Question: In my android application I have categories that stored in categories table of database. And I want to assign icons for each category. Category table looks like:

The problem is that I am not able to use drawable constants that defined in R file because they are not static and will be changed from build to build.
I am afraid that I can override some android constants using this approach.
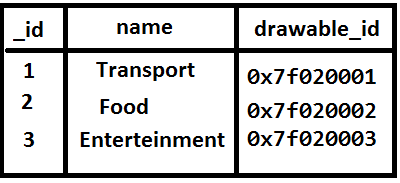
Answer: Why don't you simply use the ?
You can , for the given resource name and type.
Add this method to your code:
'''
protected final static int getResourceID
(final String resName, final String resType, final Context ctx)
{
final int ResourceID =
ctx.getResources().getIdentifier(resName, resType,
ctx.getApplicationInfo().packageName);
if (ResourceID == 0)
{
throw new IllegalArgumentException
(
"No resource string found with name " + resName
);
}
else
{
return ResourceID;
}
}
'''
And use it like this:
'''
int myID =
getResourceID("your_resource_name", "drawable", getApplicationContext());
'''
Note: no path nor extension, in case of images.